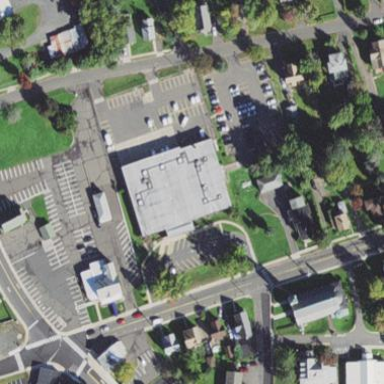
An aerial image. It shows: Post office located in civic building.